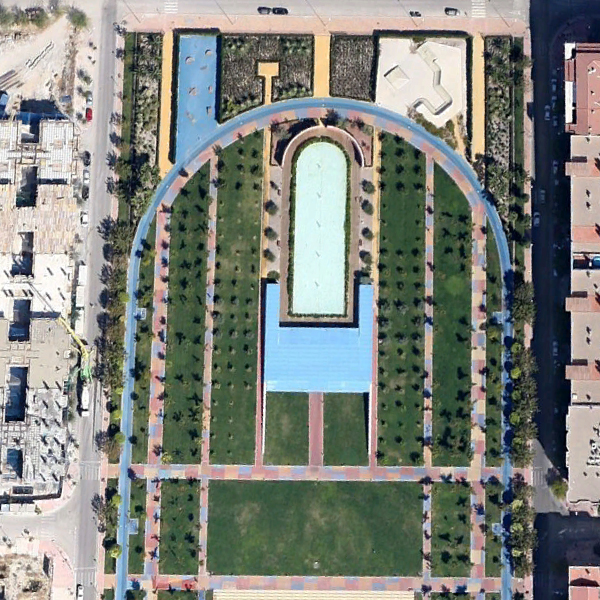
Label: Square